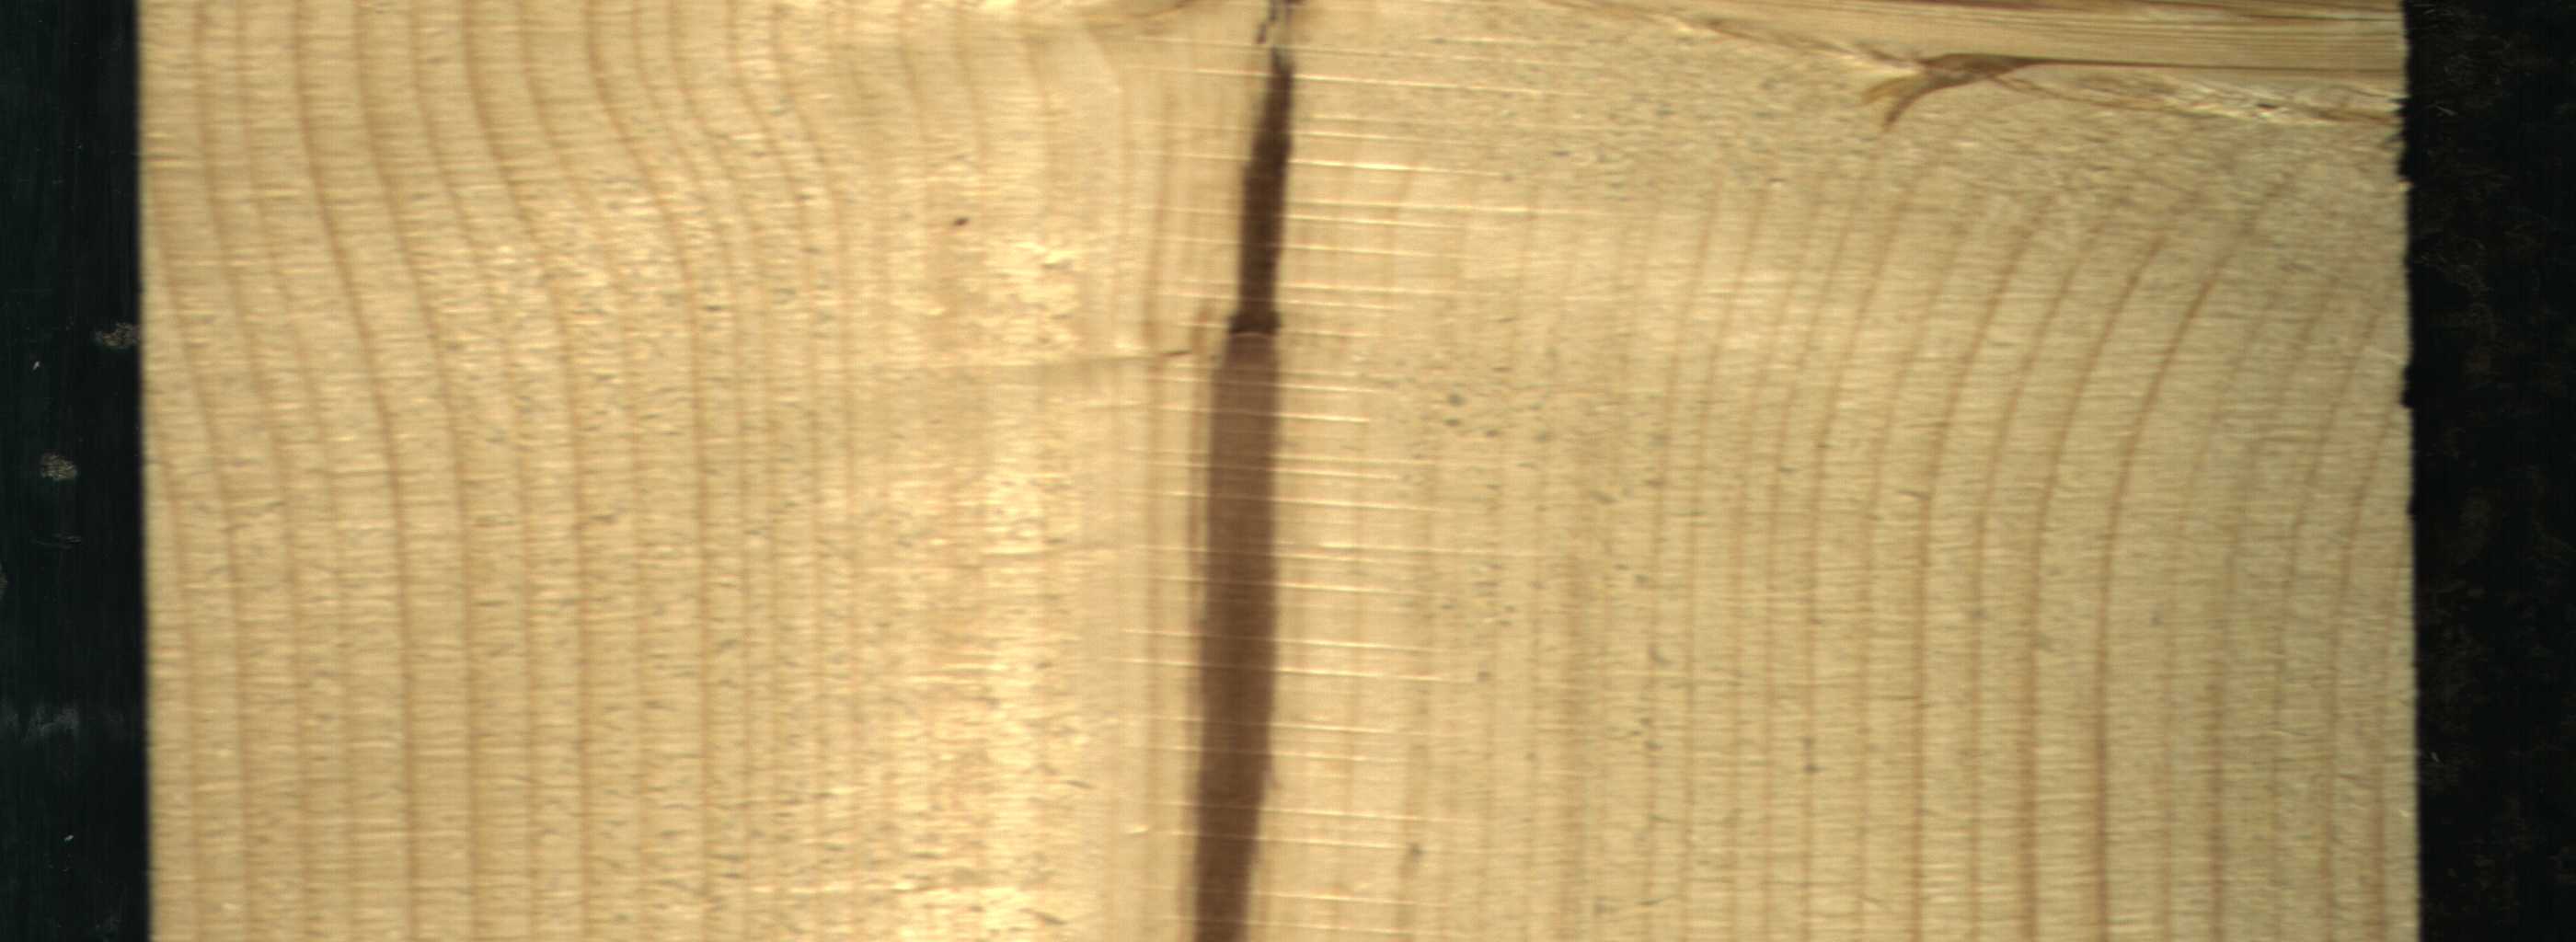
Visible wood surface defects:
Marrow
Crack
Live_Knot